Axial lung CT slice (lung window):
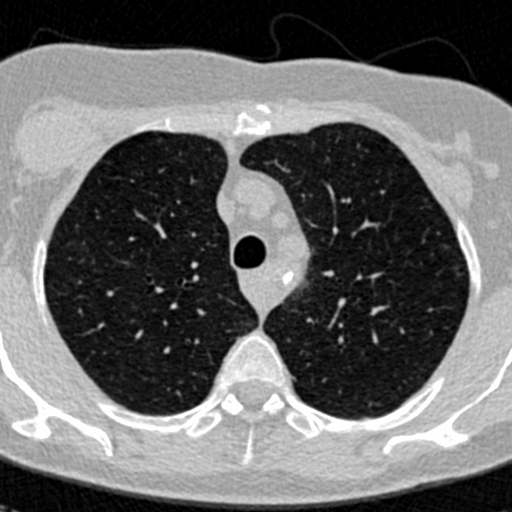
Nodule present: no